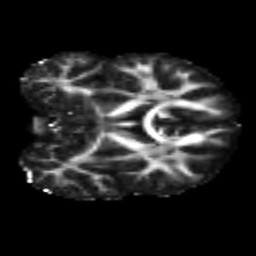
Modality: FA
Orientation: coronal
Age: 20
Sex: female
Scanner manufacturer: siemens
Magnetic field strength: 3 T
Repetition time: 2.3 s
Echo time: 0.085 s